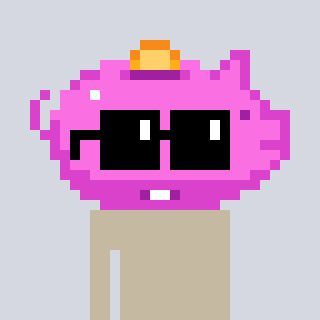
a pixel art character with square black sunglasses, a piggybank-shaped head and a bege-colored body on a cool background